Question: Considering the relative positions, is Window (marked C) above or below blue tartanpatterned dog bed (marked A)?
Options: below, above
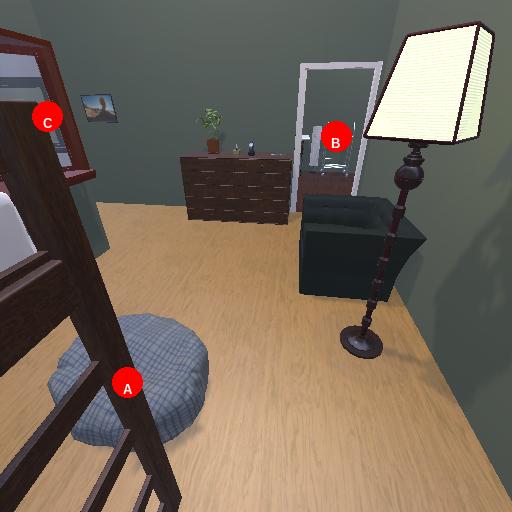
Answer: below